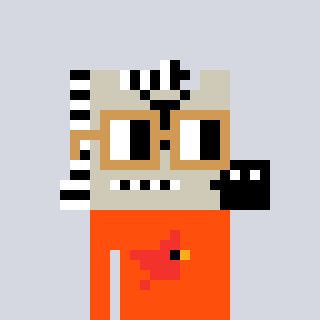
a pixel art character with square brown glasses, a zebra-shaped head and a orange-colored body on a cool background